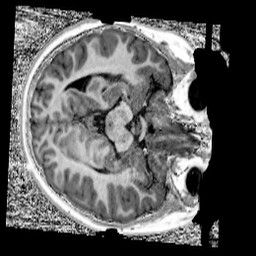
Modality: UNIT1
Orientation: axial
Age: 10
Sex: male
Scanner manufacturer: siemens
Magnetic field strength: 3 T
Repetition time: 4 s
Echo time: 0.00303 s